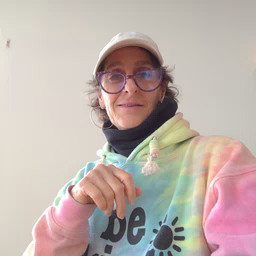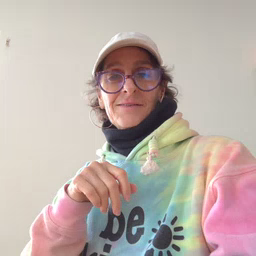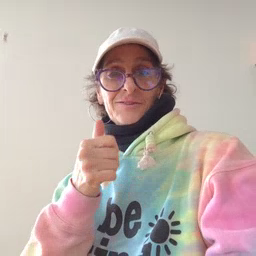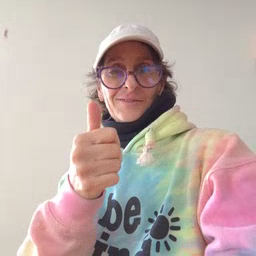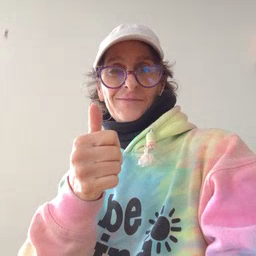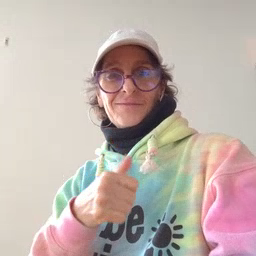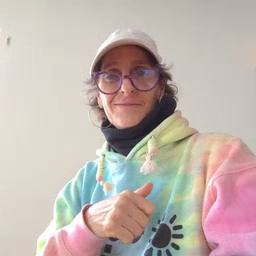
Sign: yourself